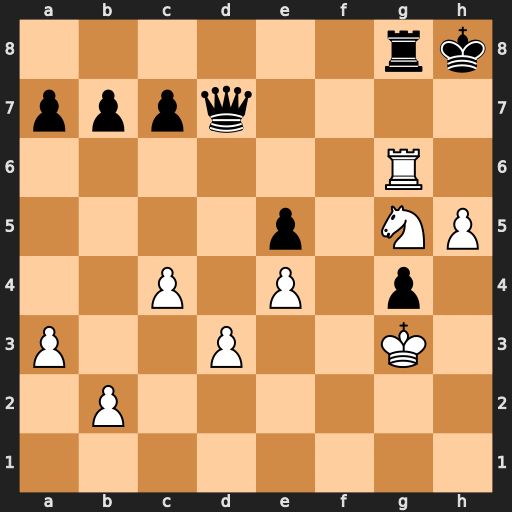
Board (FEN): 6rk/pppq4/6R1/4p1NP/2P1P1p1/P2P2K1/1P6/8
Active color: w
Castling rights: -
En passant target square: -
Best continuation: Rh6+ Kg7 Rh7+ Kf6 Rxd7